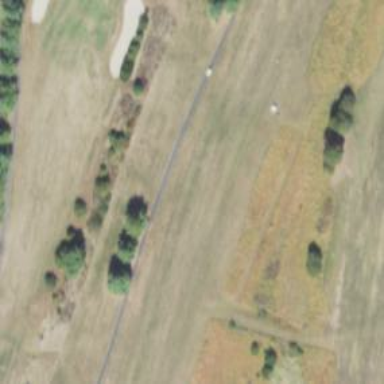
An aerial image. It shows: View of golf hole.